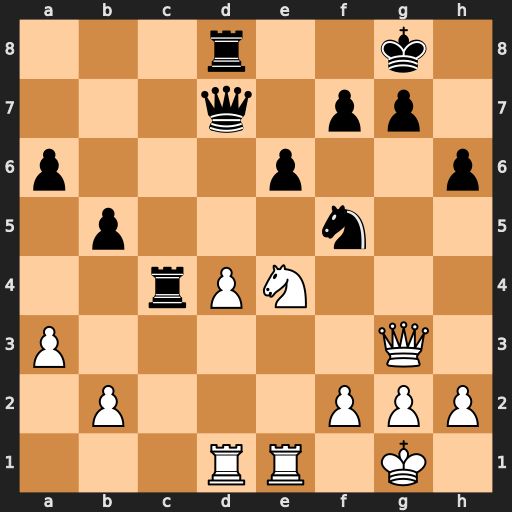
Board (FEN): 3r2k1/3q1pp1/p3p2p/1p3n2/2rPN3/P5Q1/1P3PPP/3RR1K1
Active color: w
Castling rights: -
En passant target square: -
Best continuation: Nf6+ Kh8 Nxd7 Nxg3 Ne5